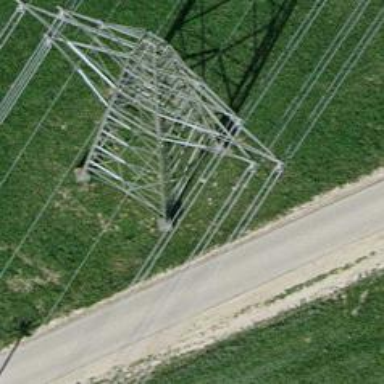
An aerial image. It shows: Towering power structure.